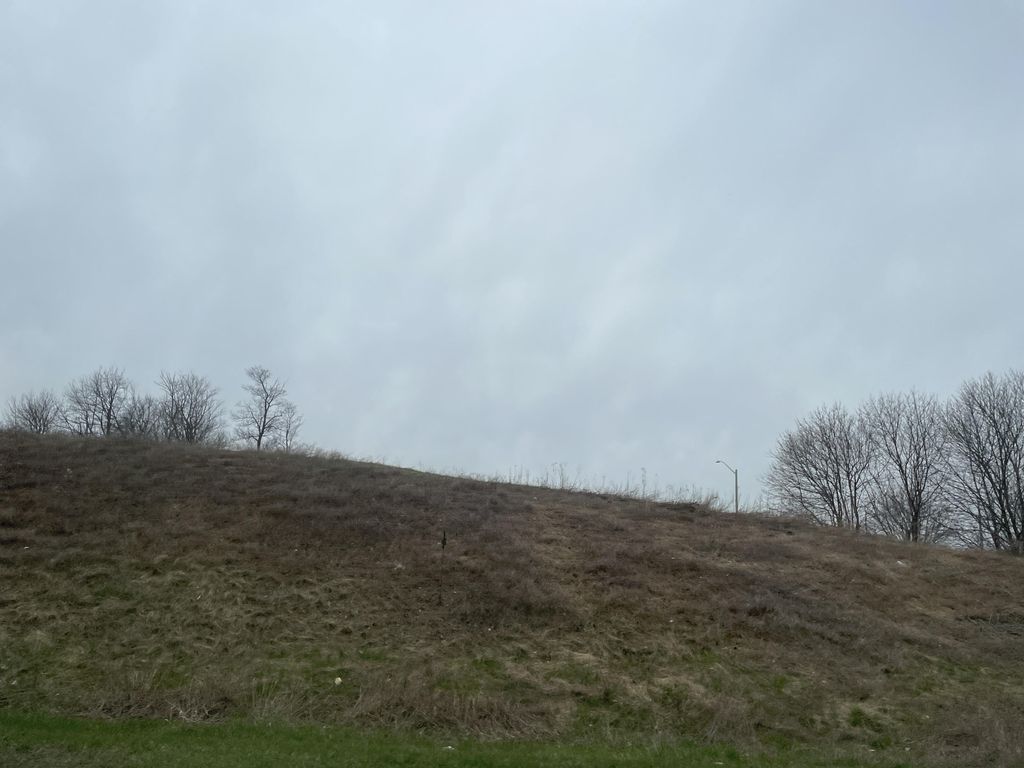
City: kitchener-waterloo